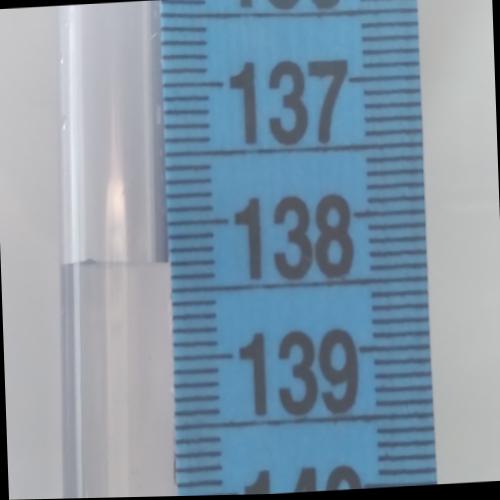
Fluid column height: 138.3 cm